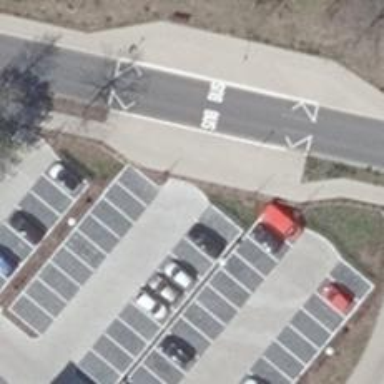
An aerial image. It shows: Road serving as parking aisle.